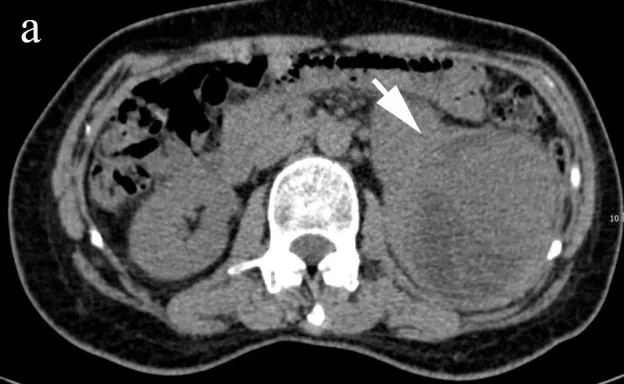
The CT image shows a mixed-density mass in the left kidney ((A), arrow).
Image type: radiology (ct)